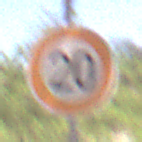
Verkehrszeichen: Geschwindigkeit20
Umgebung: Outdoor, RoadRail
Tageszeit: Midday
Wetter: Clear
Licht: Natural
Jahreszeit: NotSpecified
Kontrast: HighContrast